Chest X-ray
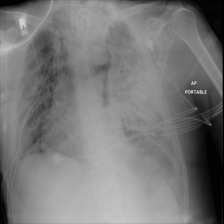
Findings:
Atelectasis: negative
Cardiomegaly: negative
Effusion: negative
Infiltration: positive
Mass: negative
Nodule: negative
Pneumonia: negative
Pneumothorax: negative
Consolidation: negative
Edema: negative
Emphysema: negative
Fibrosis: negative
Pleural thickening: negative
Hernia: negative